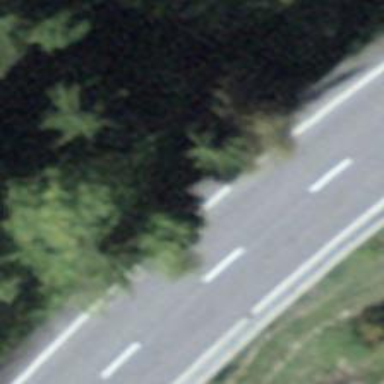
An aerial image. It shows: Secondary road.